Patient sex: F
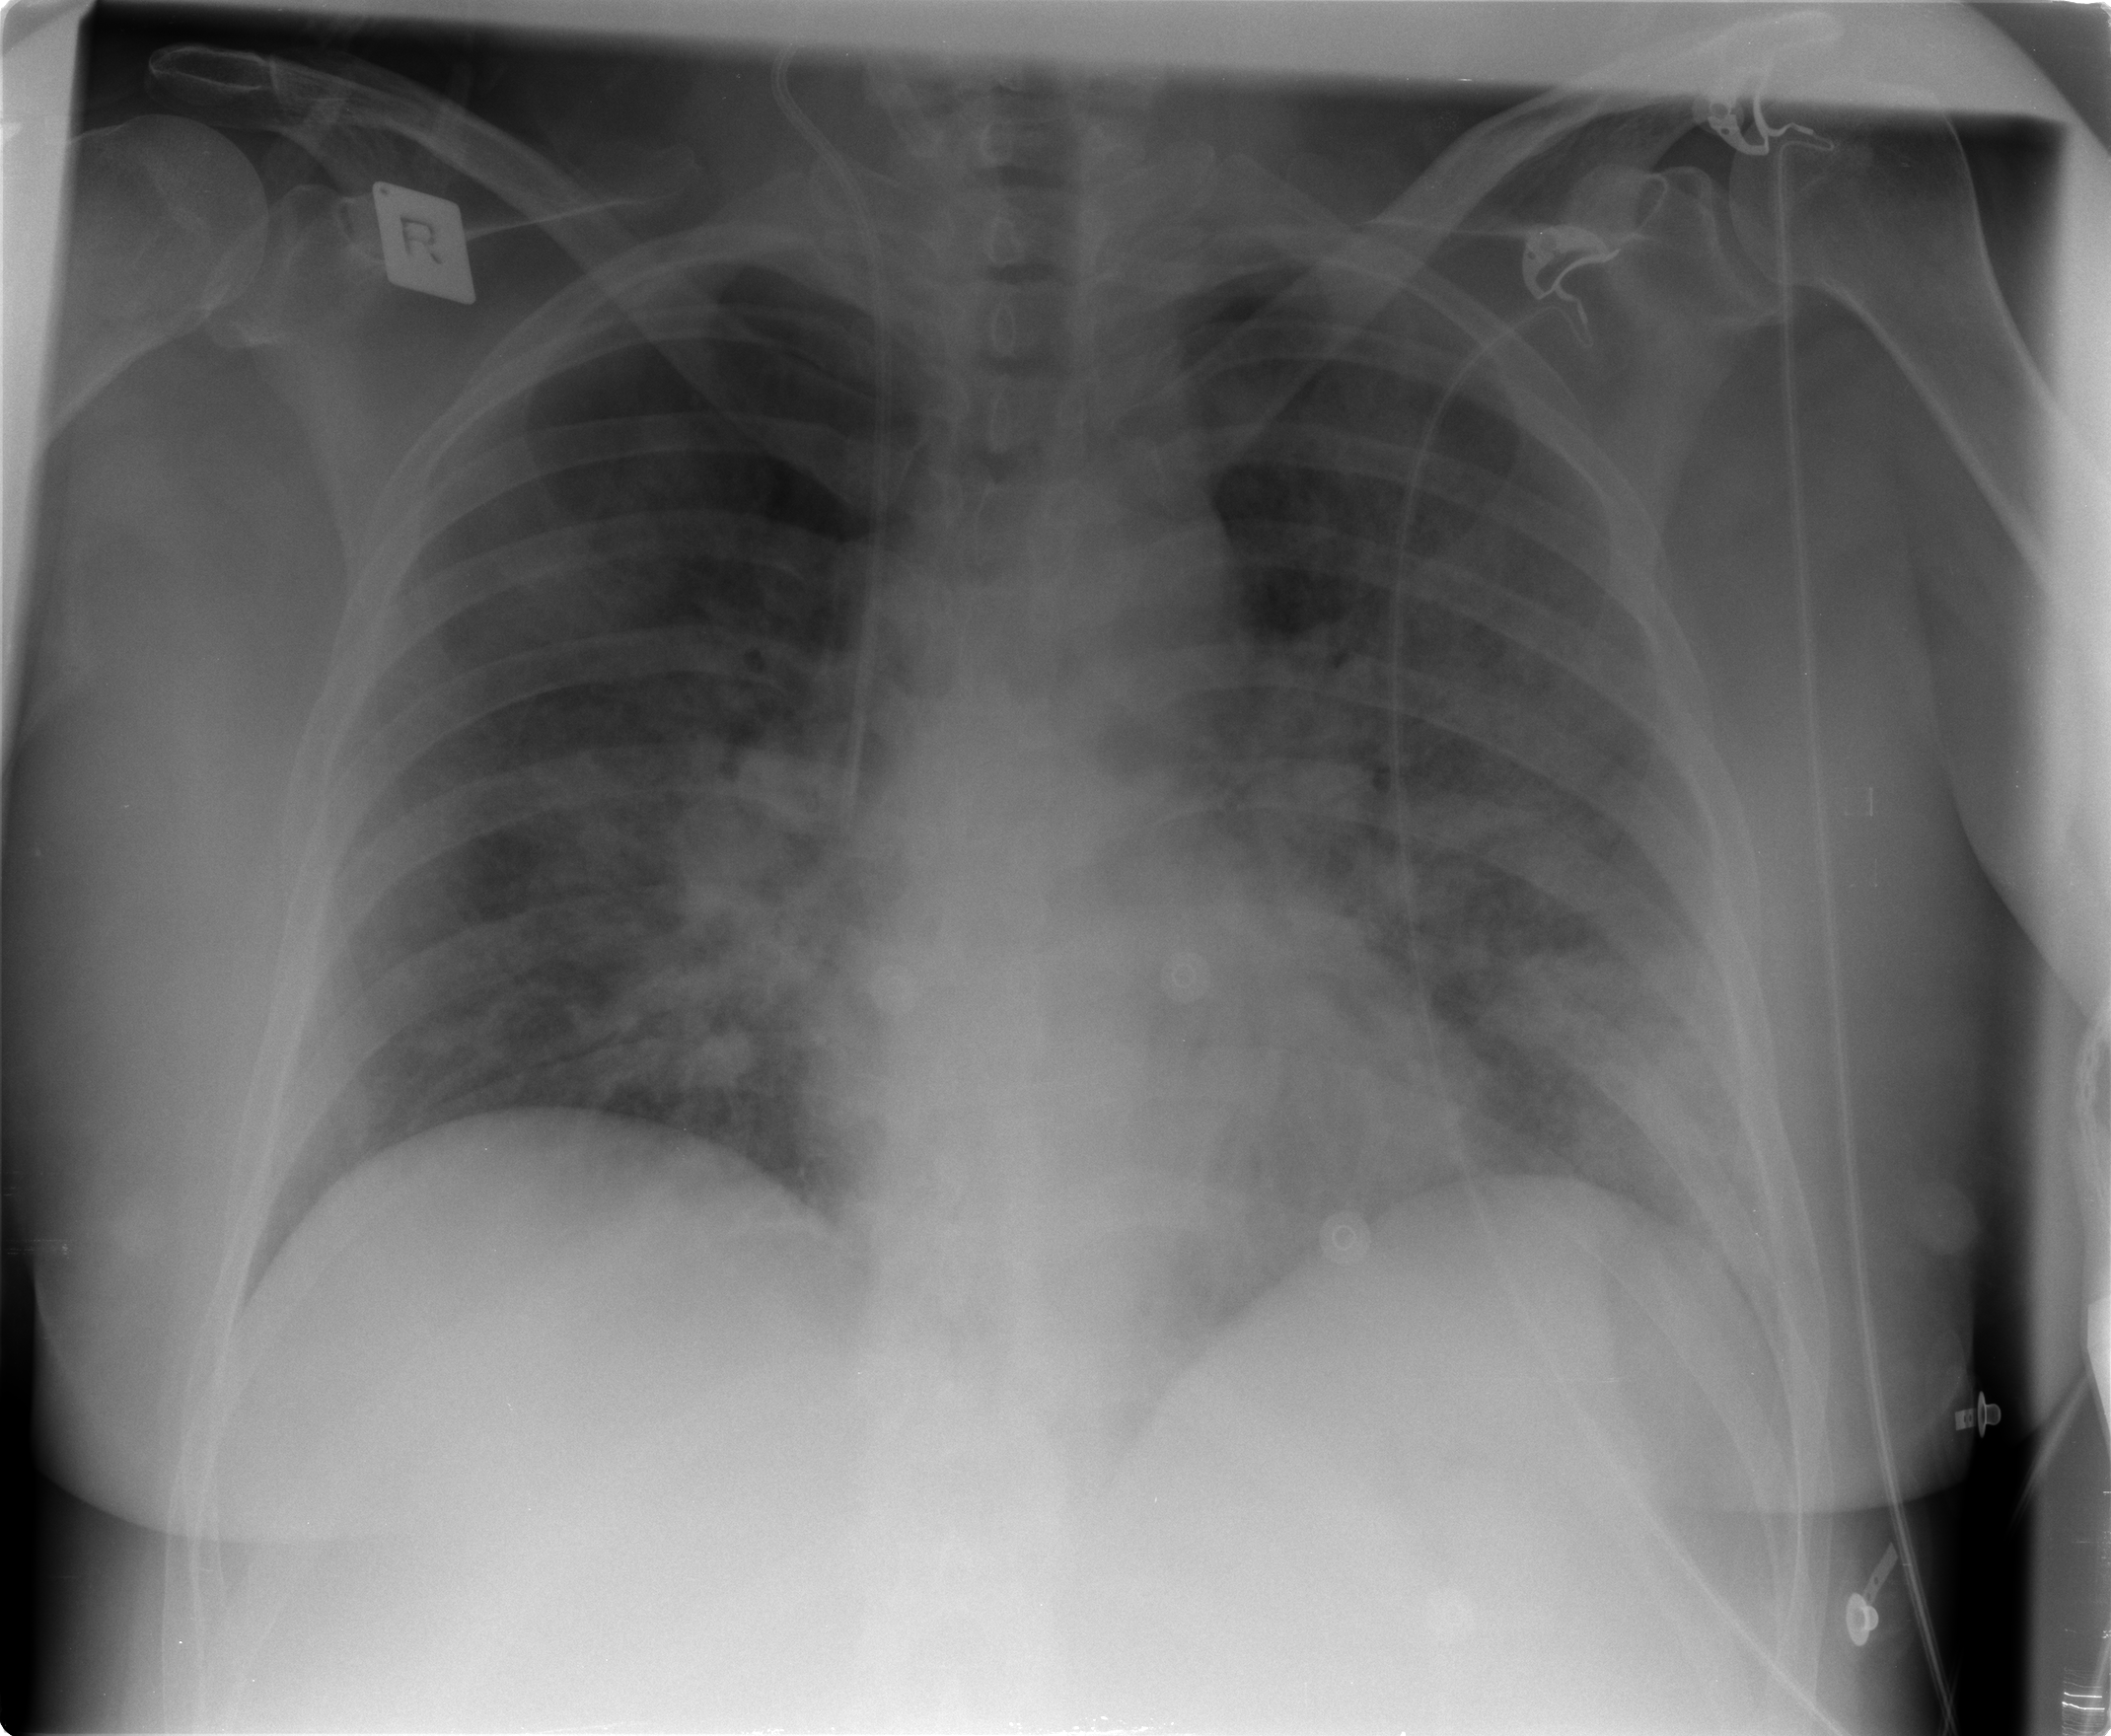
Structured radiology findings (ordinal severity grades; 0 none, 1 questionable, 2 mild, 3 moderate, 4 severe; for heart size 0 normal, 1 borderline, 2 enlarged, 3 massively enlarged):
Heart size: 0
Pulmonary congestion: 1
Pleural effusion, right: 0
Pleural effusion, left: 0
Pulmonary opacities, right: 3
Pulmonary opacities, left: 3
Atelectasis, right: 2
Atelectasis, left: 2